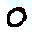
Label: 0